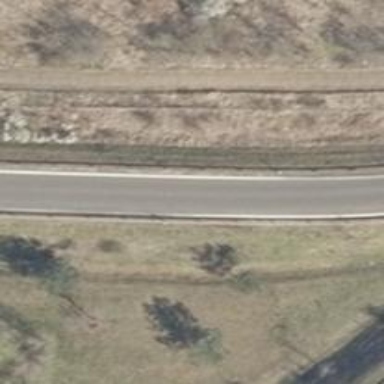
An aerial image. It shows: Asphalt motorway link.